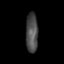
Tissue: skin
Cell type: Others
Senescence score: 0.6781
Nuclear area (px): 465
Mean DAPI intensity: 76.323